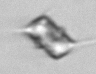
Label: Chaetoceros_didymus